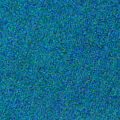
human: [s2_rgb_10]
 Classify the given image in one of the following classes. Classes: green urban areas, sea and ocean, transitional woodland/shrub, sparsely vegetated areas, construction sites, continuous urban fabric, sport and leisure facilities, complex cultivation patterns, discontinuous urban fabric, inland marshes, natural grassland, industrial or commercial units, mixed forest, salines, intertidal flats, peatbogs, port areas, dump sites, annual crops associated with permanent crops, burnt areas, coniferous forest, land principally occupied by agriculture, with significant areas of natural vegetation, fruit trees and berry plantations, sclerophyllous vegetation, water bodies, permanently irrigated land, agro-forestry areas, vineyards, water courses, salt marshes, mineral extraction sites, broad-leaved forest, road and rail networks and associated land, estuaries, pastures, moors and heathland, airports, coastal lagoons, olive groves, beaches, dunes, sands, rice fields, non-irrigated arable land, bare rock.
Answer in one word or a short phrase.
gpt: sea and ocean